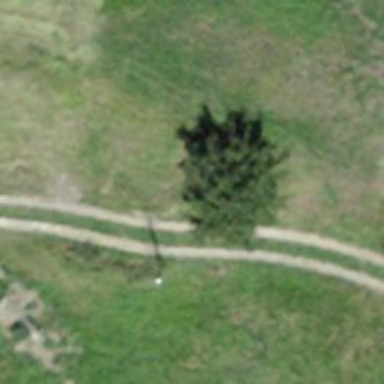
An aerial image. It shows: Unpaved track with grade3 track type.